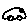
Label: car